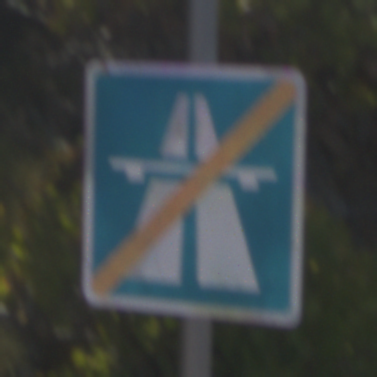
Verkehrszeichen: EndeAutbahn
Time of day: MorningAfternoon
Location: Outdoor (Nature)
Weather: Clear
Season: NotSpecified
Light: Natural